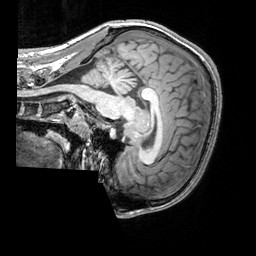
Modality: T1w
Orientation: sagittal
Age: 20
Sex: male
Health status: healthy
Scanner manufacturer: siemens
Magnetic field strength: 3 T
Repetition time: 2.3 s
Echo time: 0.00303 s